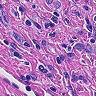
Metastatic tissue present: yes